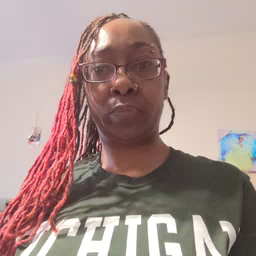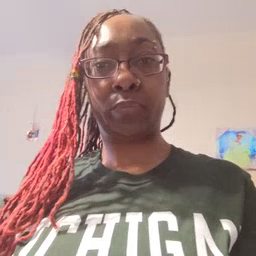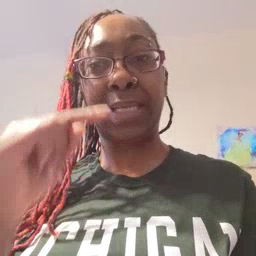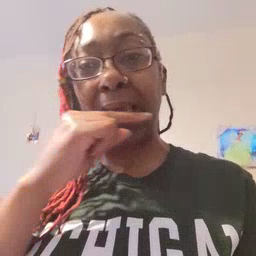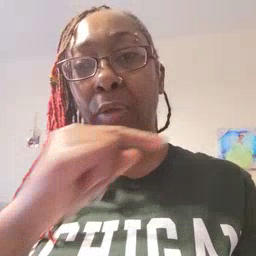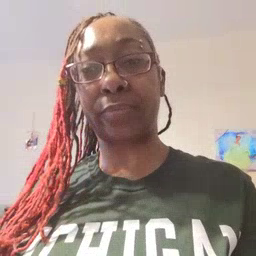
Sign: carrot